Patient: sex M, age 60
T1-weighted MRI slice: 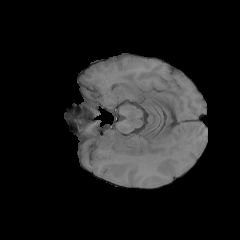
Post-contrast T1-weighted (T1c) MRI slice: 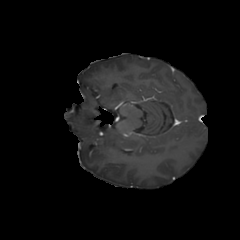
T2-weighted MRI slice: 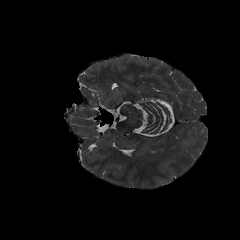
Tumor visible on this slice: no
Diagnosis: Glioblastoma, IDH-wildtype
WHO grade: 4